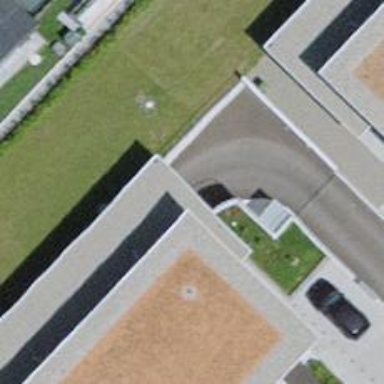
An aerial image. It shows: Parking entrance.